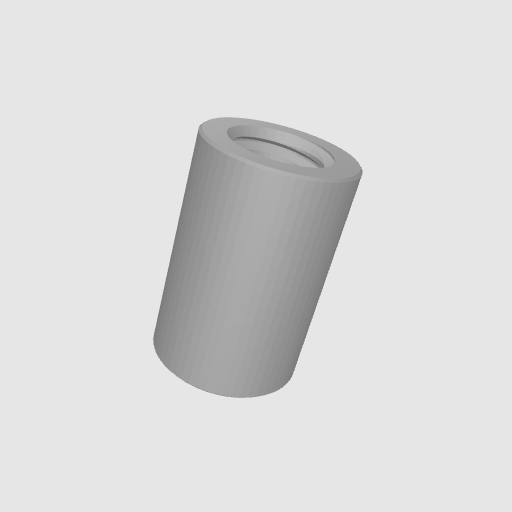
Part: Standoff6OD9